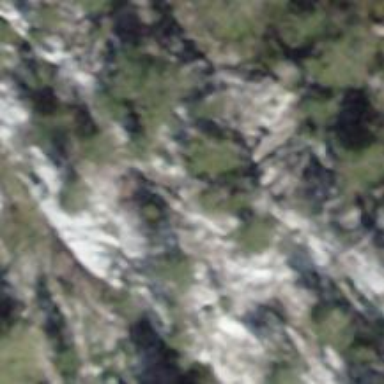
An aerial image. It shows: Natural cliff.